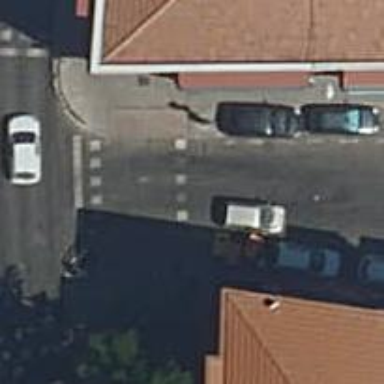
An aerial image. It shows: Kerb barrier.